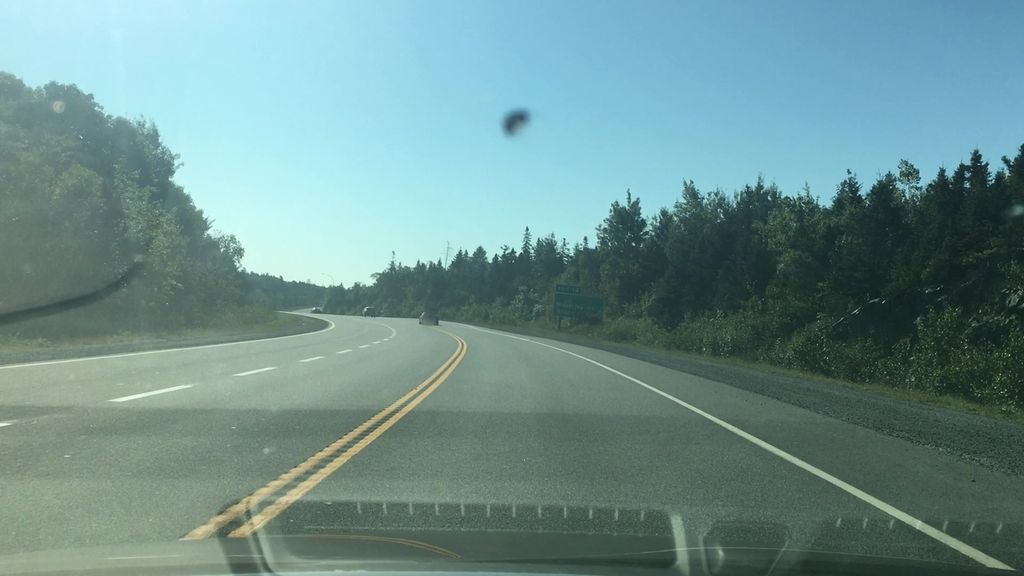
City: halifax